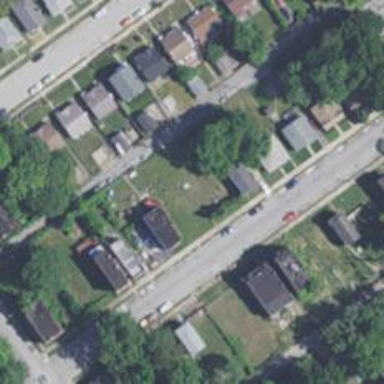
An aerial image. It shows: Neighborhood.